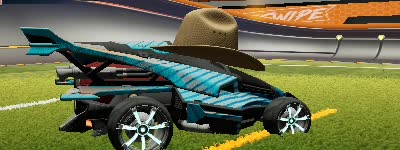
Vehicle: aftershock